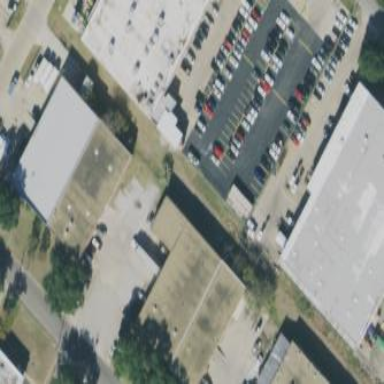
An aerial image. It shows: Warehouse building.